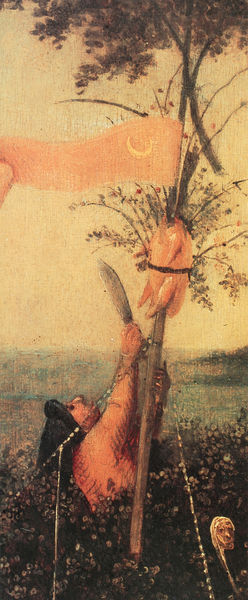
Titel: Narrenschiff
Künstler: Hieronymus Bosch
Schlagwörter: baum, gemälde, kopf, laub, mann, grün, landschaft, blumen, frau, hut, schwarz, rot, wiese, hemd, kappe, mütze, alte, messer, natur, strauch, vögel, busch, pflanzen, stock, fahne, flagge, ernte, karikatur, detail, bauer, strauß, mond, hängen, schwein, halbmond, sichel, schwert, geflügel, türkisch, schneiden, dolch, maum, opfer, stange, huhn, bänder, maibaum, hühnchen, sprichwort, sock, sichelmond, festgebunden, gerupftes geflügel